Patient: sex F, age 54
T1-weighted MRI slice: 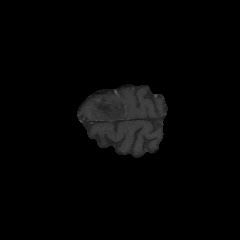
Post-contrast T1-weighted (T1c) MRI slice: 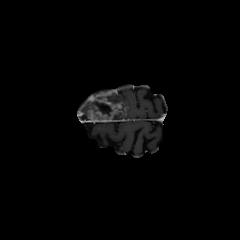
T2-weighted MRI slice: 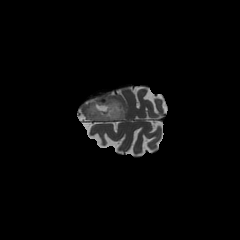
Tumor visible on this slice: yes
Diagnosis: Glioblastoma, IDH-wildtype
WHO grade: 4